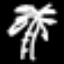
Label: palm tree